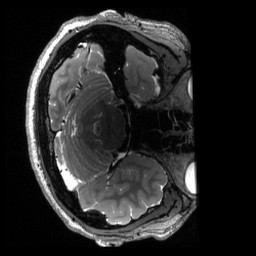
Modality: T2w
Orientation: axial
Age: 24
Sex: male
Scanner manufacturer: siemens
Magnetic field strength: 3 T
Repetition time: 3.2 s
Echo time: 0.563 s